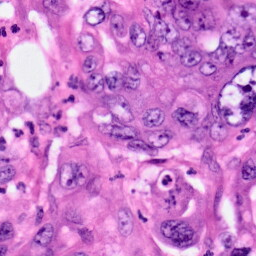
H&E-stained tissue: Pancreatic